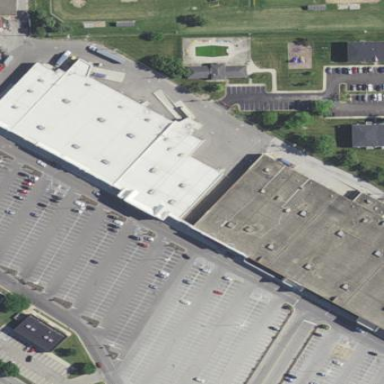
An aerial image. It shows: Department store building.